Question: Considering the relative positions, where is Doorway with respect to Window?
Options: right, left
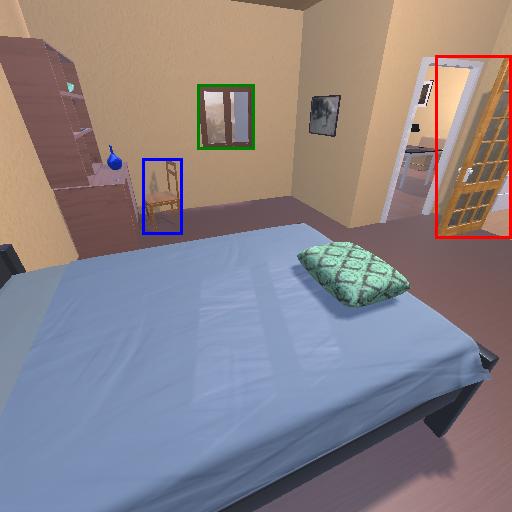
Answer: right